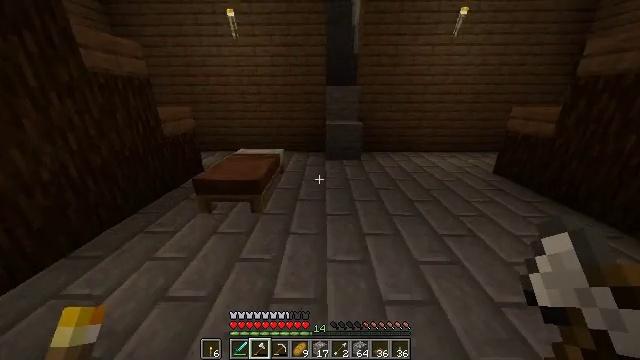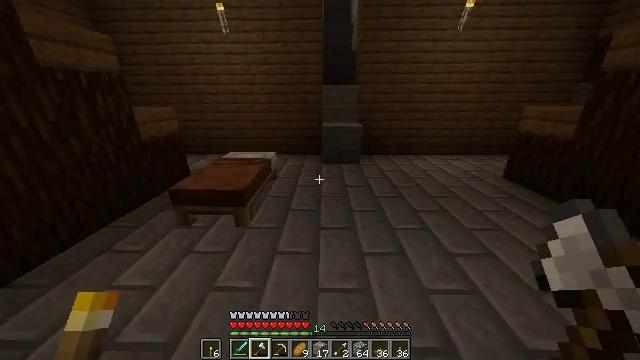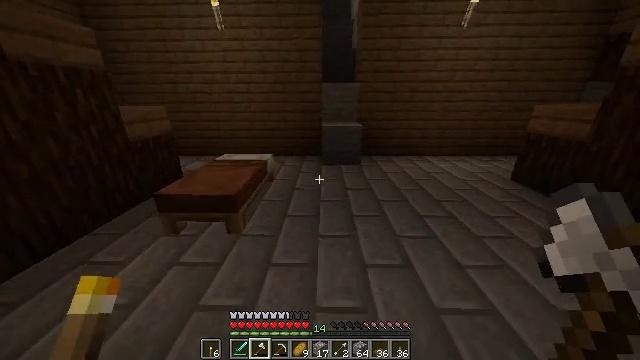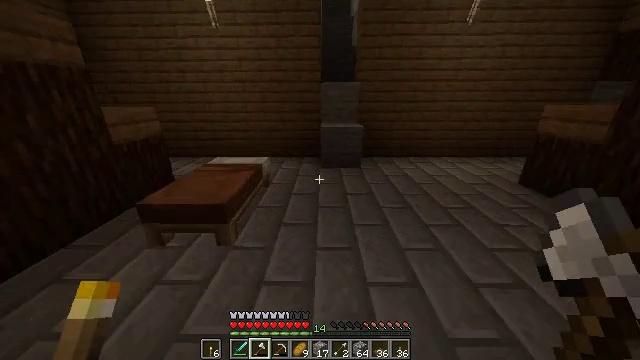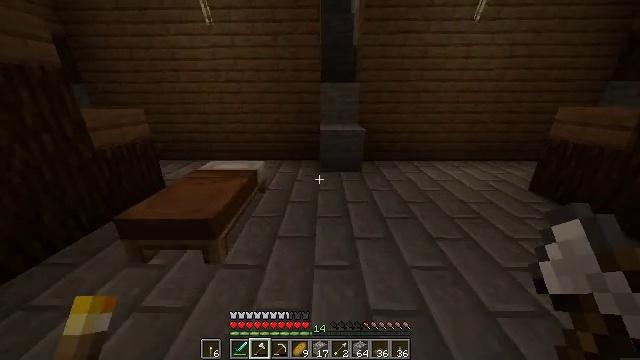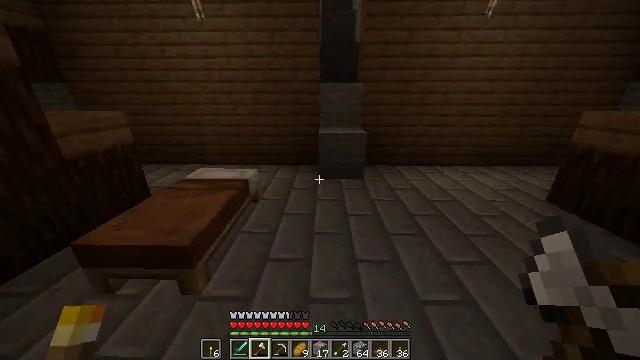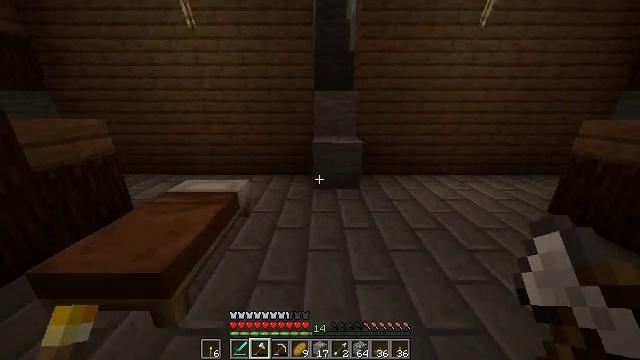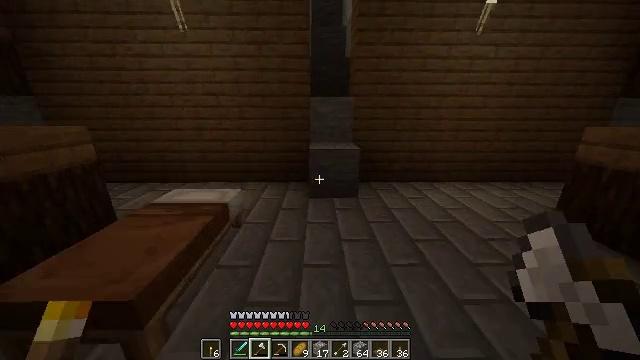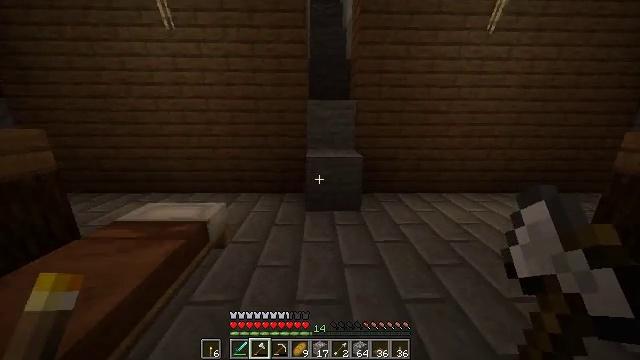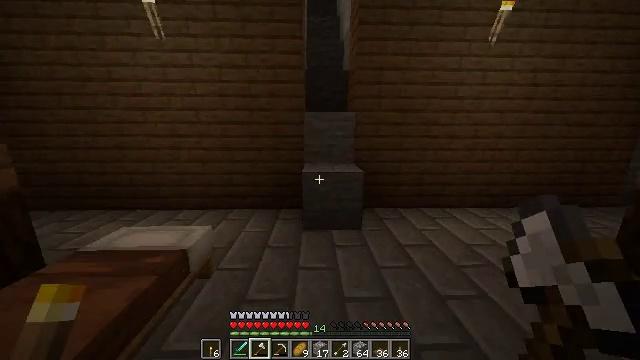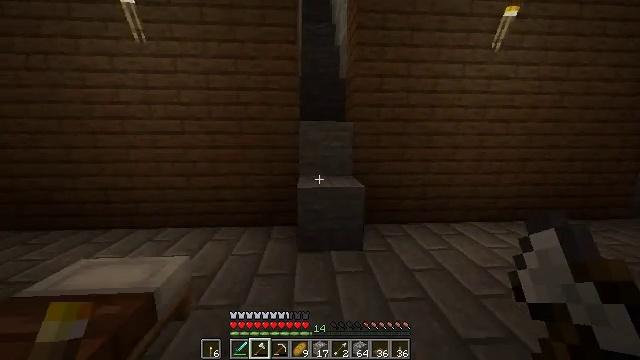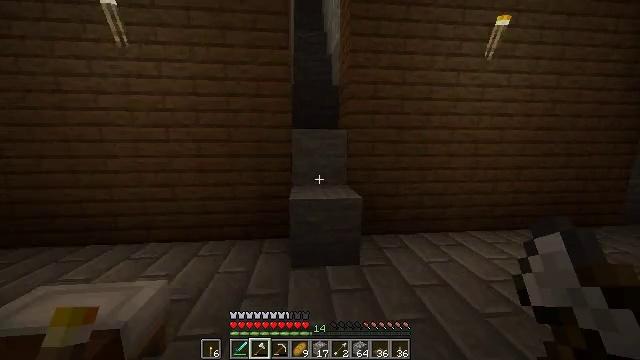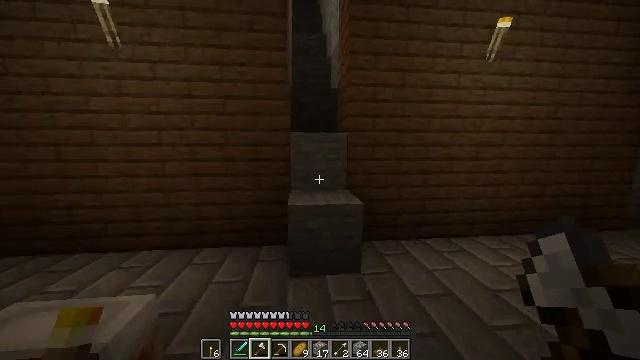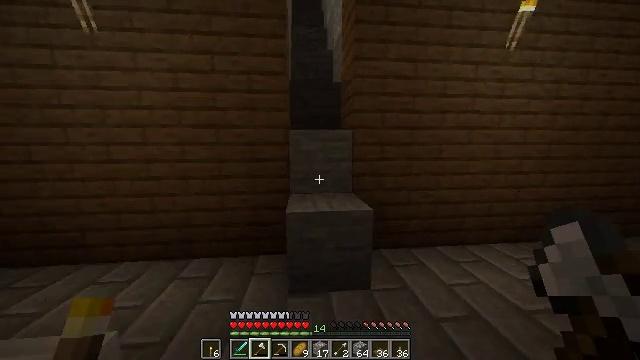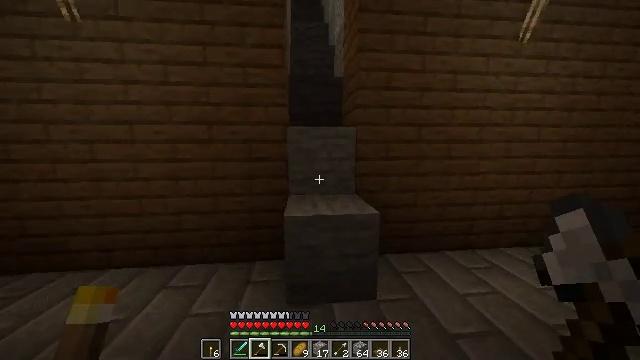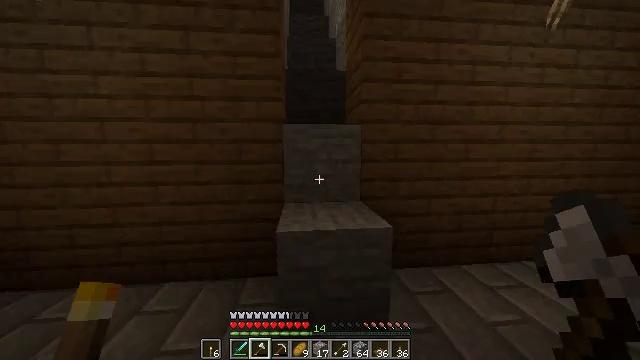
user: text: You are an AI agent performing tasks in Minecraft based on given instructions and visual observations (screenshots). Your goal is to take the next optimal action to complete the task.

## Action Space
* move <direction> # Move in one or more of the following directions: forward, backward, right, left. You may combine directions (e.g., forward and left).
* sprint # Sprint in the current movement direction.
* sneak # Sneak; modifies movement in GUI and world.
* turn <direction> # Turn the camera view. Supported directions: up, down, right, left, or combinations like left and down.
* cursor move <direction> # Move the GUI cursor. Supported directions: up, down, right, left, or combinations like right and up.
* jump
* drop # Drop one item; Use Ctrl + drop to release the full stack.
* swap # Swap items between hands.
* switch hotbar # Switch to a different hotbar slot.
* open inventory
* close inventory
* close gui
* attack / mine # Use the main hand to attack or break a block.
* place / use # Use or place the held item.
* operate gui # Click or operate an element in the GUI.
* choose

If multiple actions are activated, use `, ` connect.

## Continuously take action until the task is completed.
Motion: motion action
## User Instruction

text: Break the grass block.
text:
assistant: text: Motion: move forward, sprint
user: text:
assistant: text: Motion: move forward, sprint
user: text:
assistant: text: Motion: move forward, sprint
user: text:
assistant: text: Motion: move forward
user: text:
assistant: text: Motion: move forward
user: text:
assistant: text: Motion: move forward, sprint, turn right and up
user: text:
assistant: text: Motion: move forward, sprint, turn up
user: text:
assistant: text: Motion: move forward, sprint, turn up
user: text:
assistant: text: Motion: move forward, turn up
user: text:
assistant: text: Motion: move forward, turn right and up
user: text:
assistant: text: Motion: move forward, turn right and up
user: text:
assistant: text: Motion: move forward
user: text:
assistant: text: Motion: move forward
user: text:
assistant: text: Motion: move forward
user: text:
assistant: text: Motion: move forward
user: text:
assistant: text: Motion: move forward
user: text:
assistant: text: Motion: move forward
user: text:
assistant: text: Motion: move forward, turn up
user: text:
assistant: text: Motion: move forward, turn up, jump
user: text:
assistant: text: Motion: move forward, turn up, jump
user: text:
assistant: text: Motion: move forward, turn up, jump
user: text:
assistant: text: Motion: move forward, turn left and up, jump
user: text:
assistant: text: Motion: move forward, turn left and up, jump
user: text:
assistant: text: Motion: move forward, turn left and up, jump
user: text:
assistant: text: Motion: move forward, turn left and up, jump
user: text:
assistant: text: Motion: move forward, jump
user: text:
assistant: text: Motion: move forward, sprint, jump
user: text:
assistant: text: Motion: move forward, sprint, jump
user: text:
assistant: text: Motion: move forward, sprint, jump
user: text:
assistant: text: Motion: move forward, sprint, jump